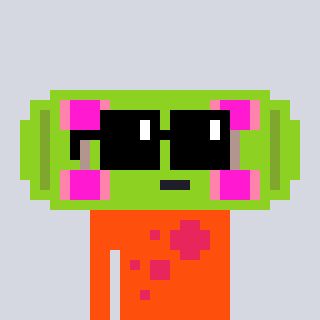
a pixel art character with square black sunglasses, a skateboard-shaped head and a orange-colored body on a cool background